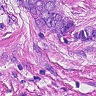
Metastatic tissue present: yes